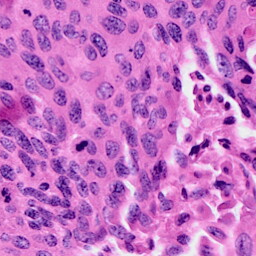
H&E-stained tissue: Cervix